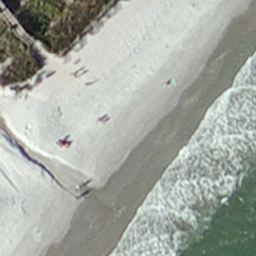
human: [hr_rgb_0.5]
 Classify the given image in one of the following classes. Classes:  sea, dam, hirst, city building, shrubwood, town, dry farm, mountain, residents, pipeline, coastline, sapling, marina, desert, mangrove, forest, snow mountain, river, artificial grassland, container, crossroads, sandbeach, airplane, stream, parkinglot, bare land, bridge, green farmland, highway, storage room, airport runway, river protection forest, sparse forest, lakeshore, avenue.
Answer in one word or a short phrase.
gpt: coastline